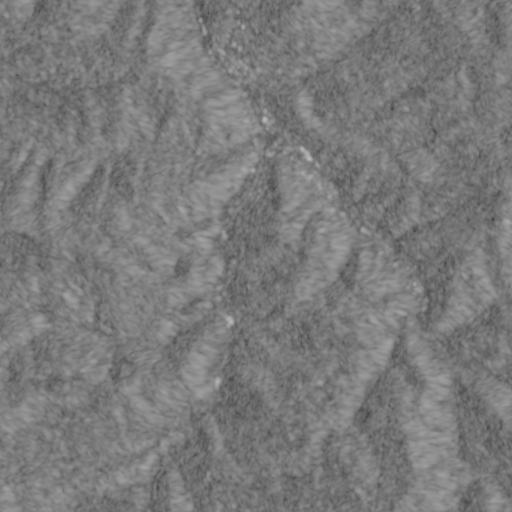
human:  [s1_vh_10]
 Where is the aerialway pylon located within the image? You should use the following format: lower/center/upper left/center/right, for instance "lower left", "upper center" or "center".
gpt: The aerialway pylon is located in the center left of the image.
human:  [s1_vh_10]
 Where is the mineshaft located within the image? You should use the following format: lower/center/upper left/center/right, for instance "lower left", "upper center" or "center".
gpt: The mineshaft is located in the center left of the image.
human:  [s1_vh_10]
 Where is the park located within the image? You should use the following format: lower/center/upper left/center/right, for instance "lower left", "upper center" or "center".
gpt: The park is located in the upper center of the image.
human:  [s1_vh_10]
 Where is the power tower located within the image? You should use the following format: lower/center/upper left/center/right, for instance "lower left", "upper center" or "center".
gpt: The power tower is located in the left of the image.
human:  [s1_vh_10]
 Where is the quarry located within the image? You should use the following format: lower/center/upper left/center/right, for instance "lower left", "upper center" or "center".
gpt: There is no quarry in the image.

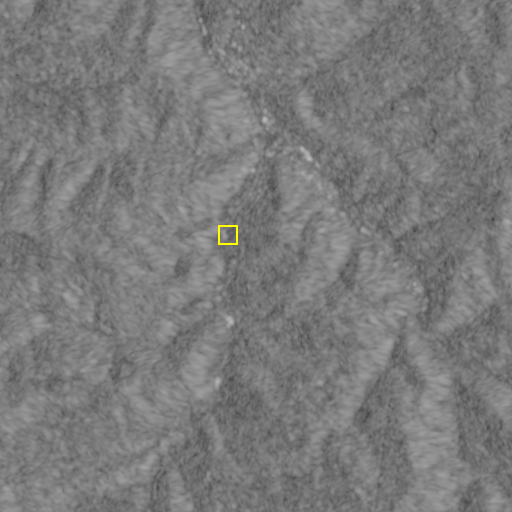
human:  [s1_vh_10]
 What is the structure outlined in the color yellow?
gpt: The structure outlined in yellow is a park.
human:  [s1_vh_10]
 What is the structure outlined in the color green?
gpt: There is no green outline.